Question: i was hoping to get some help on this problem, so as you can see in the picture bellow, i can't seem to read the whole word up to 0x00:

what i am trying ot do, is to just read the file strings properly ,here is the code i used to open the file:
'''
private void menuItem2_Click(object sender, EventArgs e)
{
listView1.Items.Clear();
textBox1.Text = "";
menuItem12.Text = "file type is: ";
OpenFileDialog ofd = new OpenFileDialog();
ofd.Title = "Open File";
ofd.Filter = "All Files (*.*)|*.*";
if (ofd.ShowDialog() == System.Windows.Forms.DialogResult.OK)
{
path = ofd.FileName;
BinaryReader br = new BinaryReader(File.OpenRead(path), Encoding.GetEncoding("SHIFT-JIS"));
foreach (char mychar in br.ReadChars(4)) menuItem12.Text += mychar;
if (menuItem12.Text != "file type is: TXTD")
{
MessageBox.Show("This is not a TXTD file...", "Sorry", MessageBoxButtons.OK, MessageBoxIcon.Error);
return;
}
else
{
MessageBox.Show("File opened Succesfully!", "Info", MessageBoxButtons.OK, MessageBoxIcon.Information);
br.BaseStream.Position = 0x8;
int Pntrnum = br.ReadInt16();
menuItem11.Visible = true;
menuItem11.Text = Pntrnum.ToString();
List<int> offsets = new List<int>();
br.BaseStream.Position = 0x10;
for (int i = 0; i < Pntrnum; i++)
{
offsets.Add(br.ReadInt32());
}
Dictionary<int, string> values = new Dictionary<int, string>();
for (int i = 0; i < offsets.Count; i++)
{
int currentOffset = offsets[i];
int nextOffset = (i + 1) < offsets.Count ? offsets[i + 1] : (int)br.BaseStream.Length;
int stringLength = (nextOffset - currentOffset - 1) / 2;
br.BaseStream.Position = currentOffset;
var chars = br.ReadChars(stringLength);
values.Add(currentOffset, new String(chars));
}
foreach (int offset in offsets)
{
listView1.Items.Add(offset.ToString("X")).SubItems.Add(values[offset]);
}
br.Close();
br = null;
}
}
ofd.Dispose();
ofd = null;
}
'''
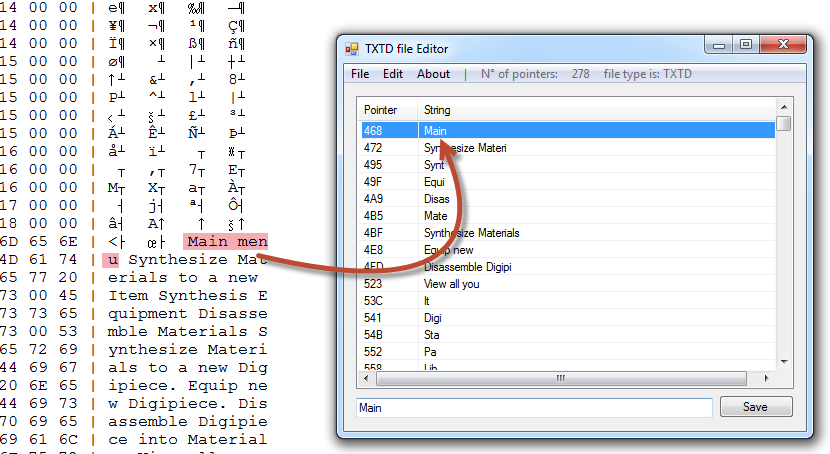
Answer: The "SHIFT-JIS" encoding uses single bytes for characters in the ASCII range.
I can see that your text is ASCII, but this line of code:
'''
stringLength = (nextOffset - currentOffset - 1) / 2;
'''
is assuming that the characters are occupying two bytes.